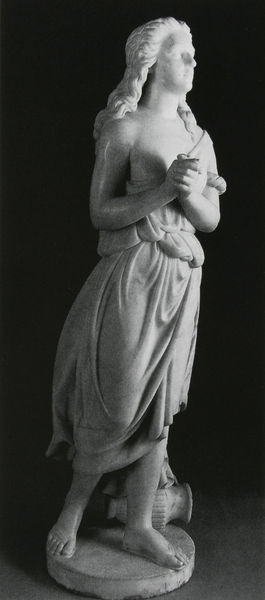
Titel: Hagar in der Wildnis
Künstler: Edmonia Lewis
Standort: Washington, D.C.
Institution: Smithsonian American Art Museum
Schlagwörter: fuß, mann, nackt, schatten, umhang, wasser, weiß, mädchen, brust, busen, finger, frau, frisur, grau, haar, hell, kleid, licht, marmor, mund, nase, schwarz, stirn, ausblick, blick, dame, gürtel, tuch, ornament, rock, arm, arme, falten, gesicht, knoten, lang, sockel, stehen, stein, hals, hände, auge, figur, gewand, haare, lange haare, stehend, stoff, kinn, locken, schulter, amphore, keramik, krug, skulptur, statue, vase, beine, bein, brüste, füße, falte, gefaltet, locen, aufrecht, faltenwurf, glatt, kontrapost, plastik, plinthe, foto, fotografie, barfuss, schulterfrei, gefäß, antike, fetzen, lumpen, schritt, beten, gebet, statuette, gefaltete hände, sehnsucht, hänge, hoffnung, spielbein, standbein, klei, artemis, standbild, klassizistisch, tongefäss, sehnen, umgekippt, genwand, barbusig, langes haar, betende hände, marmorplastik, blick in die ferne, hoffen, blick in die ferneumgekippt, loths frau, vorausschauen, schkeife, schilterfrei